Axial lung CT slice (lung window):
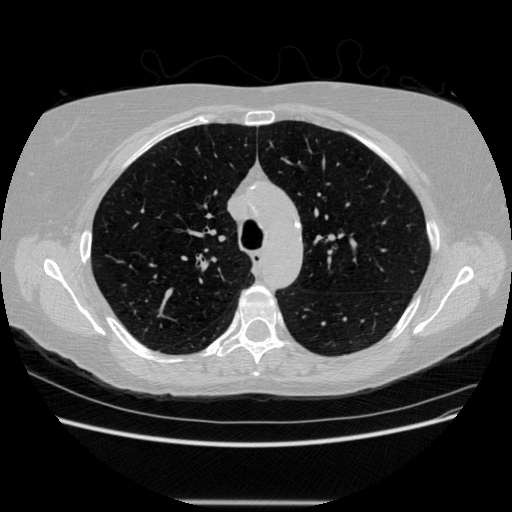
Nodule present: no